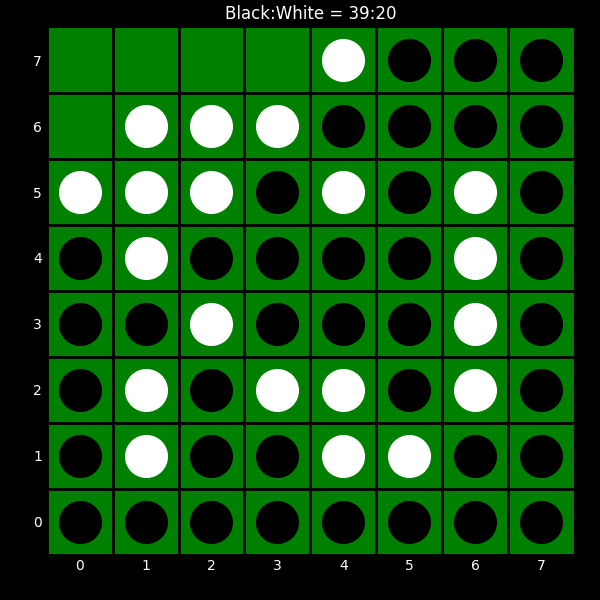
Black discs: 39
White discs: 20